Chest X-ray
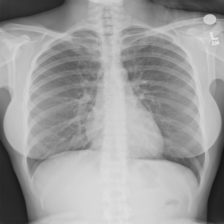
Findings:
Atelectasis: negative
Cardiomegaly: negative
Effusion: negative
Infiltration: negative
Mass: negative
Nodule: negative
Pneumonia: negative
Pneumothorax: negative
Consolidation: negative
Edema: negative
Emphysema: negative
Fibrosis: negative
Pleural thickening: negative
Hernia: negative